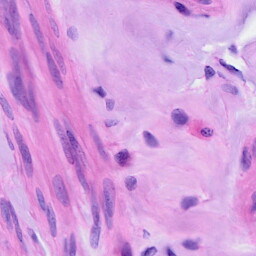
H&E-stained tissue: Ovarian